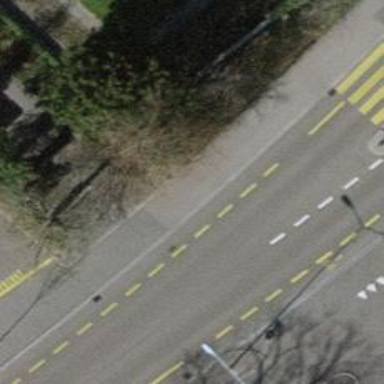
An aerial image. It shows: Unmarked crossing with traffic calming table.